Question: I have image size is 2x2, so count pixels = 4
one pixel - 4 bytes
so I have an array of 16 bytes - mas[16] - width * height * 4 = 16
I want to make the same image, but the size is more a factor of 2, this means that instead of one will be four pixels
new array will have size of 64 bytes - newMas[16] - width*2 * height*2 * 4
problem, that i can't correct copy pixels to newMas,that with different size image correctly copy pixels

this code copy pixels to mas[16]
'''
size_t width = CGImageGetWidth(imgRef);
size_t height = CGImageGetHeight(imgRef);
const size_t bytesPerRow = width * 4;
const size_t bitmapByteCount = bytesPerRow * height;
size_t mas[bitmapByteCount];
UInt8* data = (UInt8*)CGBitmapContextGetData(bmContext);
for (size_t i = 0; i < bitmapByteCount; i +=4)
{
UInt8 a = data[i];
UInt8 r = data[i + 1];
UInt8 g = data[i + 2];
UInt8 b = data[i + 3];
mas[i] = a;
mas[i+1] = r;
mas[i+2] = g;
mas[i+3] = b;
}
'''
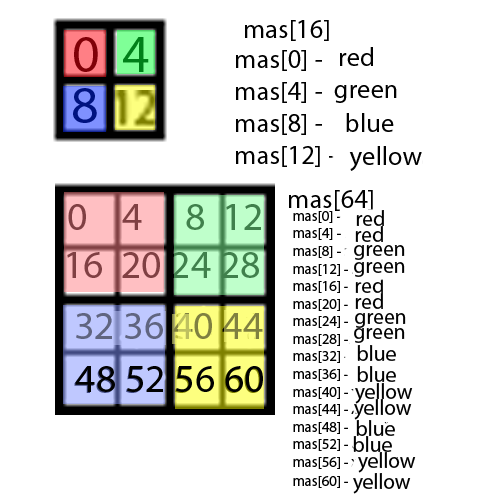
Answer: In general, using the built-in image drawing API will be faster and less error-prone than writing your own image-manipulation code. There are at least three potential errors in the code above:
- - -
Assuming you have a UIImage,
'''
CGRect r = {{0,0},img.size};
r.size.width *= 2;
r.size.height *= 2;
UIGraphicsBeginImageContext(r.size);
// This turns off interpolation in order to do pixel-doubling.
CGContextSetInterpolationQuality(UIGraphicsGetCurrentContext(), kCGInterpolationNone);
[img drawRect:r];
UIImage * bigImg = UIGraphicsGetImageFromCurrentImageContext();
UIGraphicsEndImageContext();
'''